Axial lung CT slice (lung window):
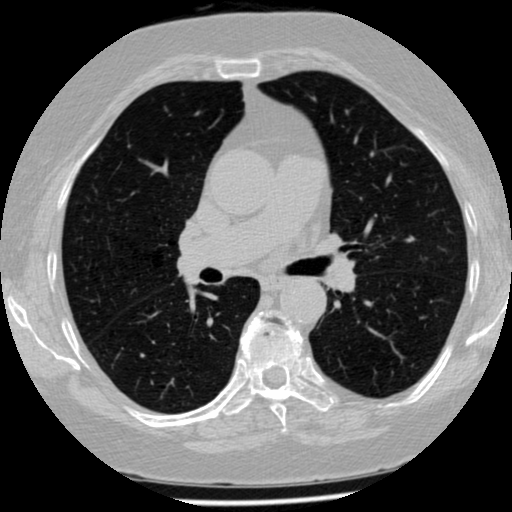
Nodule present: no